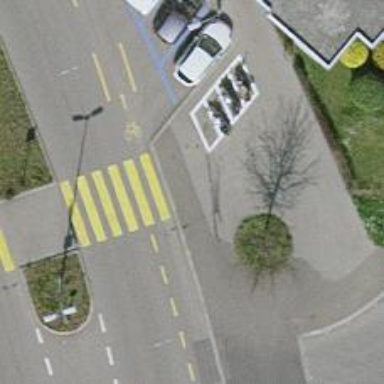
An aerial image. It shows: Kerb barrier.